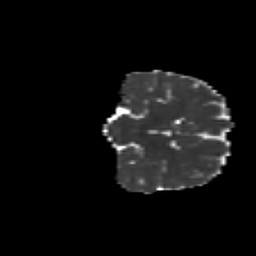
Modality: MD
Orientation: coronal
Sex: female
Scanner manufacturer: siemens
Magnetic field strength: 3 T
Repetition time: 5 s
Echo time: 0.071 s